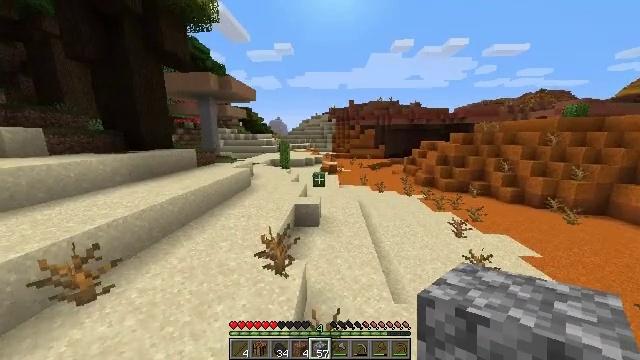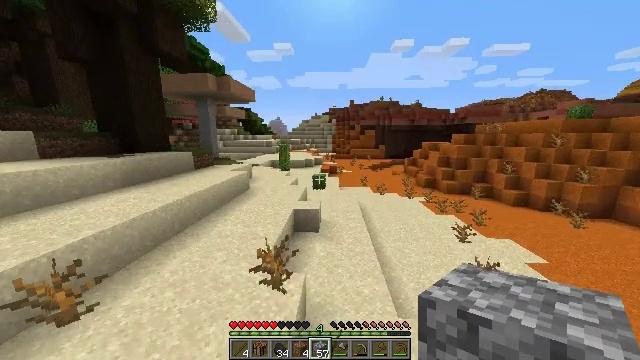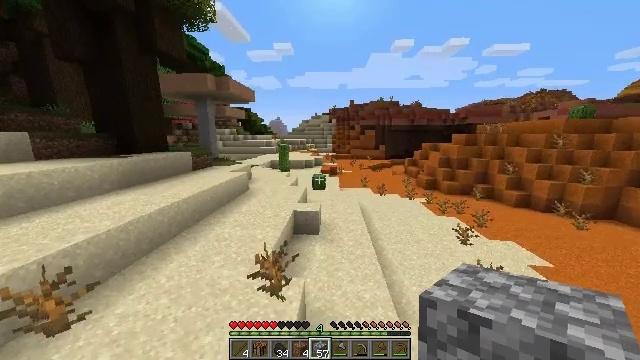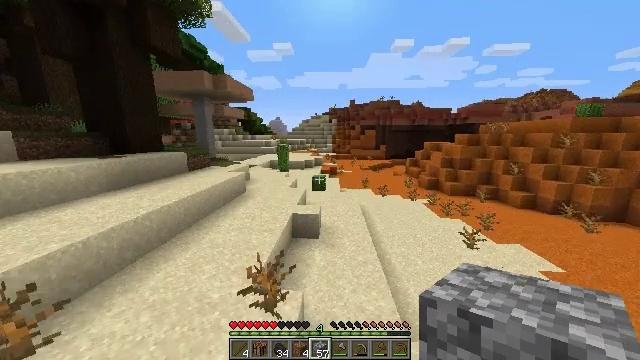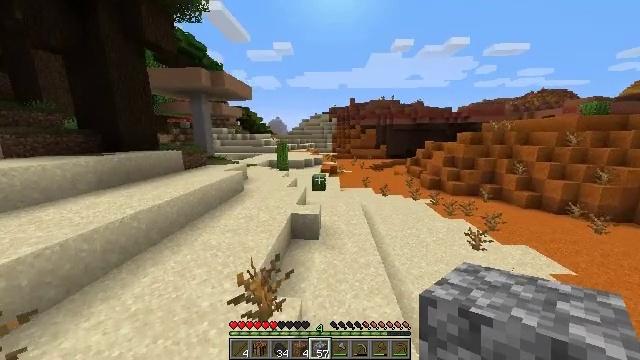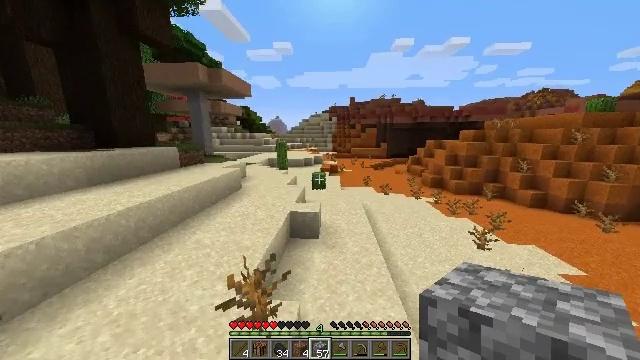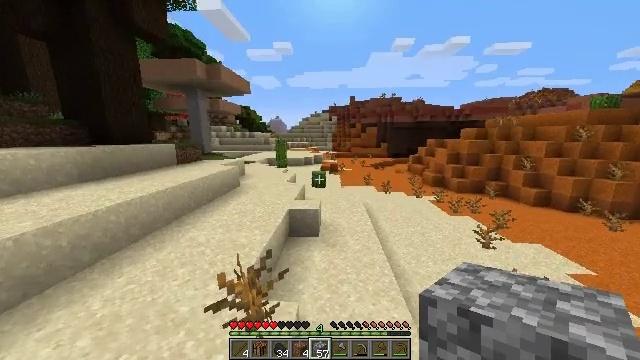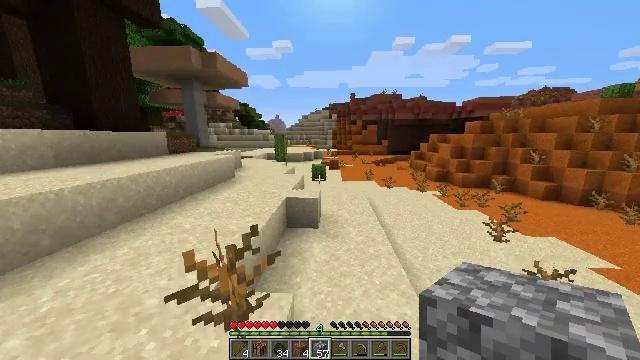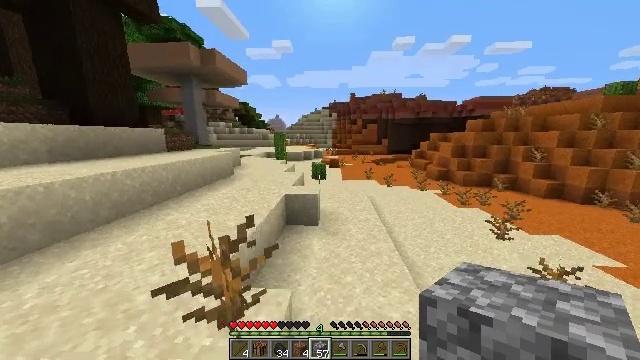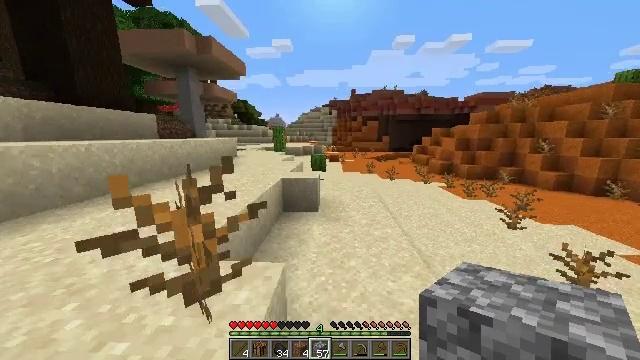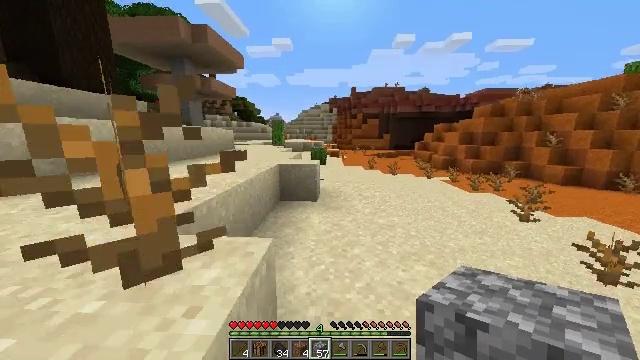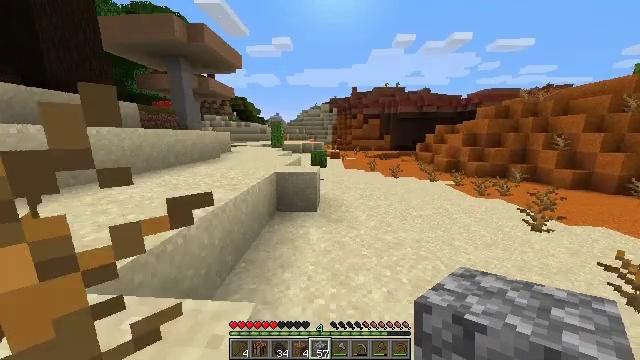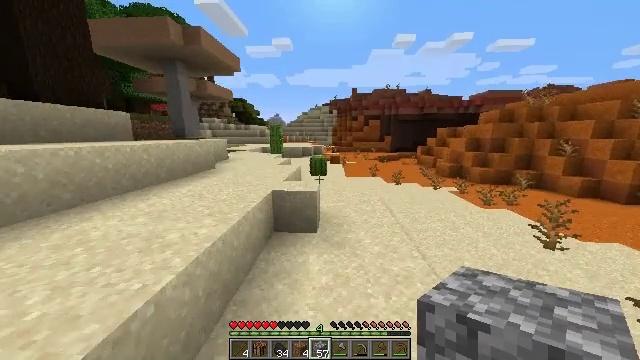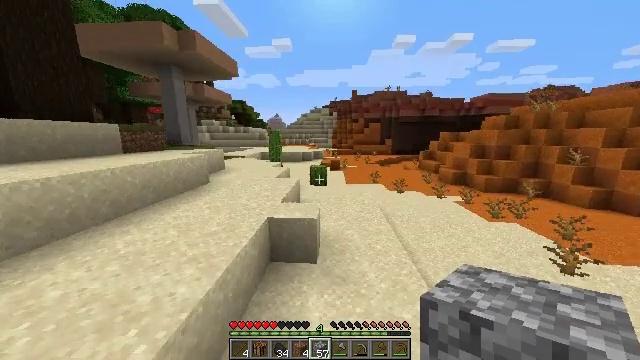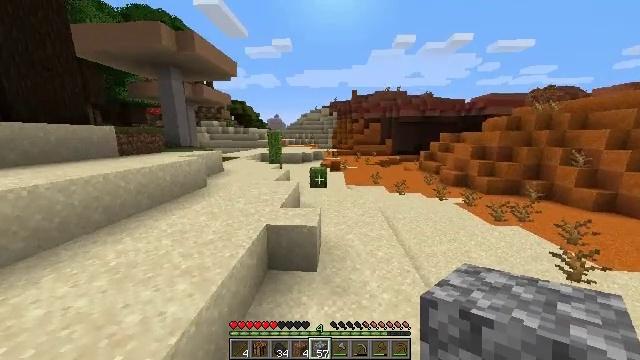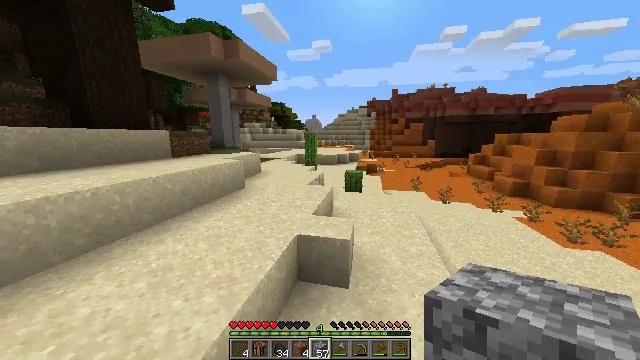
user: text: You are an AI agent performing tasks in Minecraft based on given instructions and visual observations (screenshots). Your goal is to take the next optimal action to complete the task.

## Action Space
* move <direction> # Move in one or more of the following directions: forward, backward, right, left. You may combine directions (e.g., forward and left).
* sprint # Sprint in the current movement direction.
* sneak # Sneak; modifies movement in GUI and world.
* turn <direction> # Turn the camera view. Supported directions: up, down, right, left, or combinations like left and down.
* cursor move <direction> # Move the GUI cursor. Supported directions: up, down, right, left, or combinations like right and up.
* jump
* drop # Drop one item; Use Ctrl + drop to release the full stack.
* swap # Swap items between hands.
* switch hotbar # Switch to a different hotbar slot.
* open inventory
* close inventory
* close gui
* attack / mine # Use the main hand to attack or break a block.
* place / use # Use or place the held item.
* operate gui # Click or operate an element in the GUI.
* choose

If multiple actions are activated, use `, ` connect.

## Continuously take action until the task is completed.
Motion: motion action
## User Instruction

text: Mine the dead bush in the desert.
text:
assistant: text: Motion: move forward
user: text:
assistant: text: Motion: move forward
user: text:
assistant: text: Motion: move forward
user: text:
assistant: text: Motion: move forward
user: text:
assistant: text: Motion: move forward
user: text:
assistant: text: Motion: move forward
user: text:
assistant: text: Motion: move forward
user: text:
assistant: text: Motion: move forward
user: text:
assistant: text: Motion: move forward
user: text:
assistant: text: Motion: move forward
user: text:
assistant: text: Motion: move forward, jump
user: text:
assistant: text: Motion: move forward, jump
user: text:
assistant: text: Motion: move forward, jump
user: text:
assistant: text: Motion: move forward, jump
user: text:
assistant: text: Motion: move forward, turn left, jump
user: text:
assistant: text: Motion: move forward, turn left
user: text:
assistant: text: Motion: move forward
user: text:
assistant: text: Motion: move forward
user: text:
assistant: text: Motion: move forward
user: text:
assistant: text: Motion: move forward
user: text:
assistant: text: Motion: move forward
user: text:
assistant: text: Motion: move forward, jump
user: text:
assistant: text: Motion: move forward, jump
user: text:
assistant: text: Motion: move forward, jump
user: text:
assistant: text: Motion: move forward, jump
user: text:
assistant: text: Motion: move forward, jump
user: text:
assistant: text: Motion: move forward, jump
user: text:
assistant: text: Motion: move forward
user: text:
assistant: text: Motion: move forward
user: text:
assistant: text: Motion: move forward